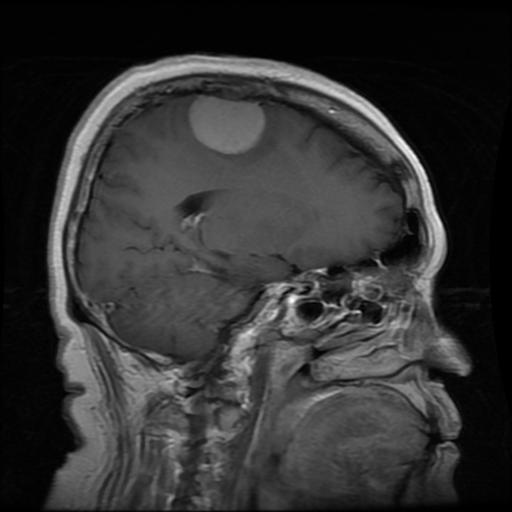
Label: meningioma